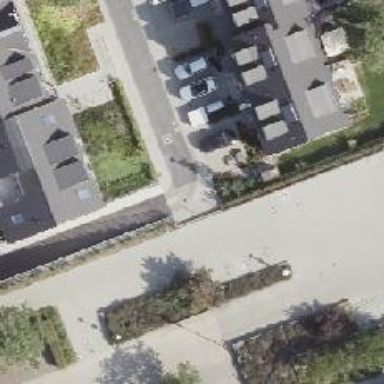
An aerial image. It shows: Living street.